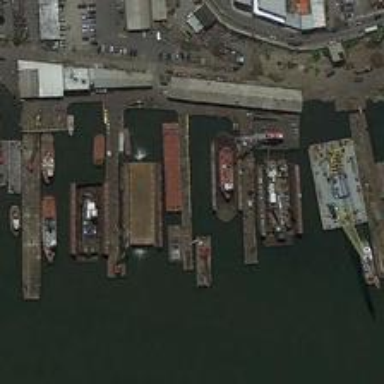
This is a sea, buildings, ships and road .